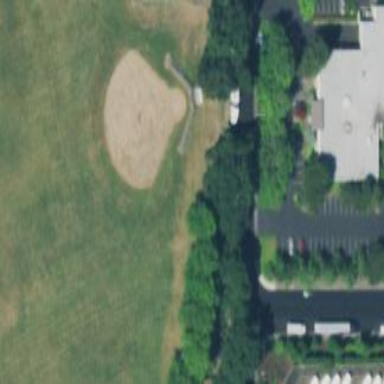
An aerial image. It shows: Baseball pitch for leisure land.